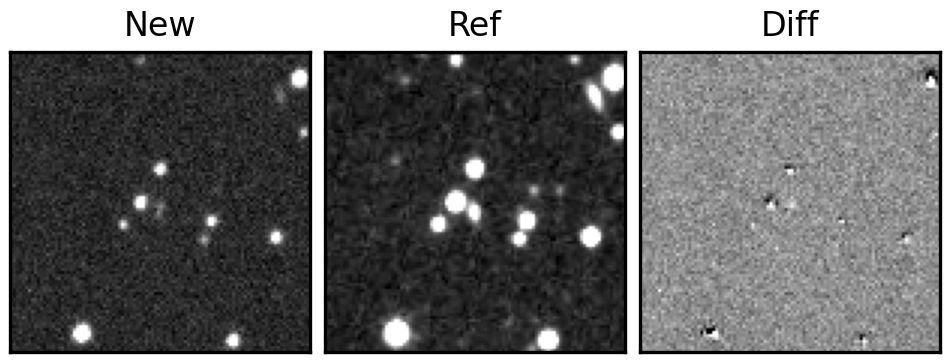
Label: real